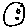
Label: moon